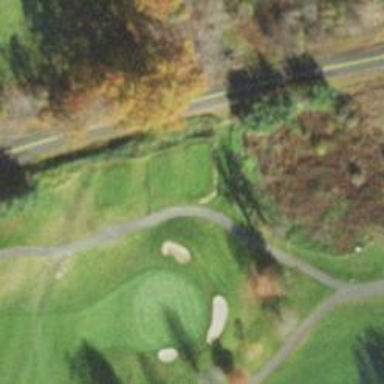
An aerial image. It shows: Golf tee.